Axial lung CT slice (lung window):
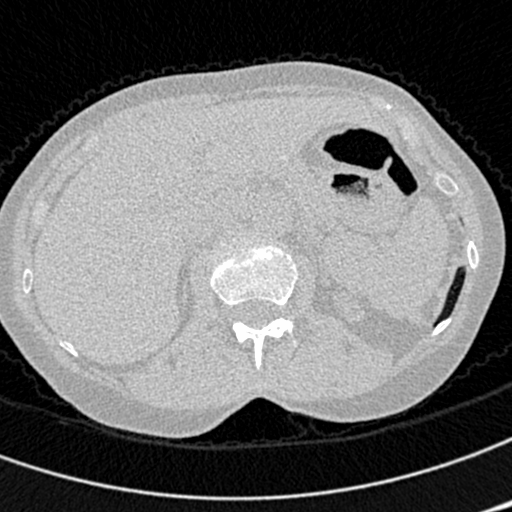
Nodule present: no